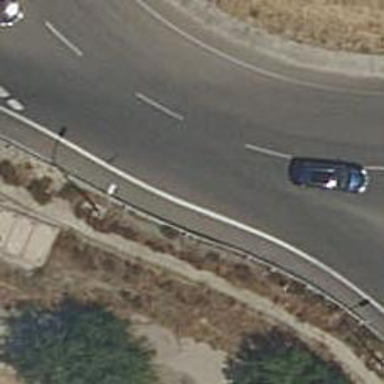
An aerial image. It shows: Roundabout at primary highway.